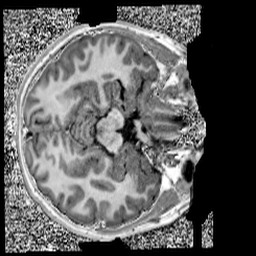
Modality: UNIT1
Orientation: axial
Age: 11
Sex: female
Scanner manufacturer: siemens
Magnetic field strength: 3 T
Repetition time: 4 s
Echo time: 0.00303 s